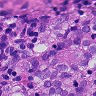
Metastatic tissue present: yes